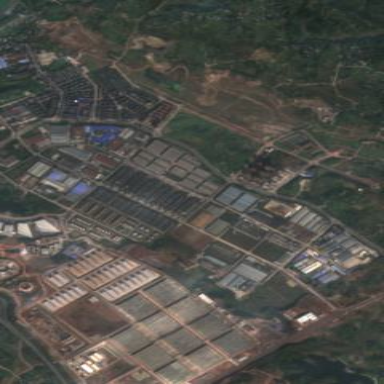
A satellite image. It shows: Industrial area.